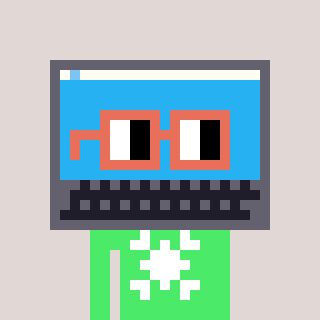
a pixel art character with square orange glasses, a laptop-shaped head and a teal-colored body on a warm background